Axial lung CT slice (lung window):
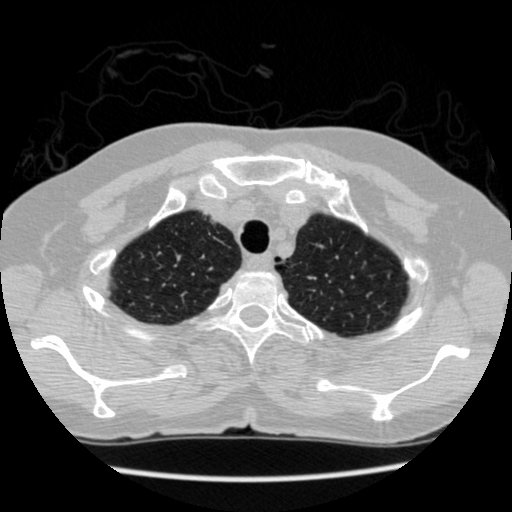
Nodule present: no